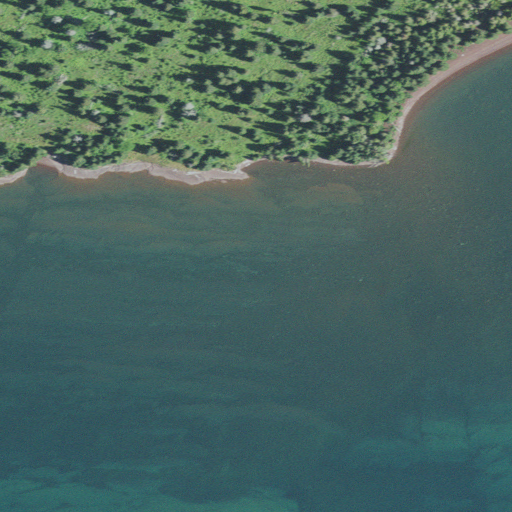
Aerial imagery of cape in Michigan named The Head containing open water, mixed forest, and evergreen forest